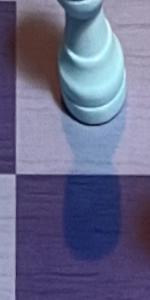
Label: Empty